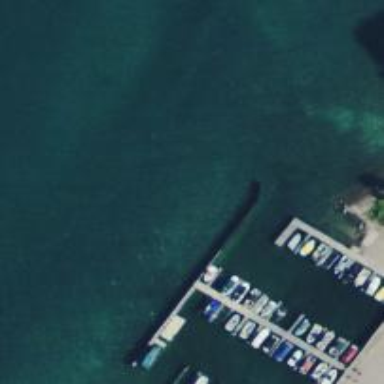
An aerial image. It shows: Man-made pier.